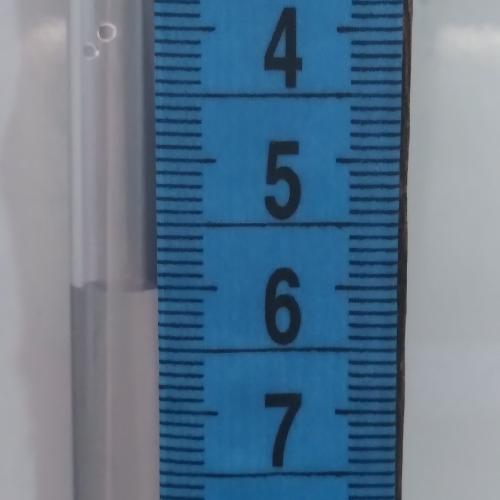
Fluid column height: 6.0 cm